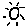
Label: sun